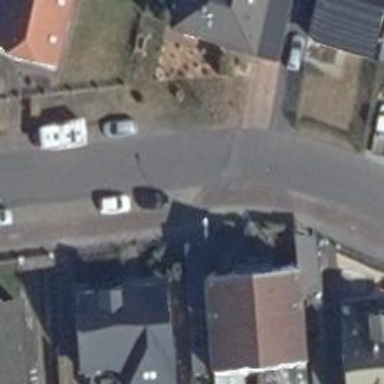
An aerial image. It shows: Living street.